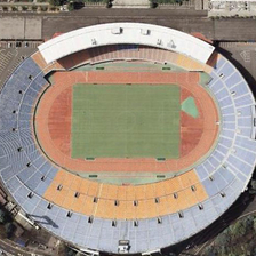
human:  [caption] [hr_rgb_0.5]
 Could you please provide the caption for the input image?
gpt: There are many colors in the gym.

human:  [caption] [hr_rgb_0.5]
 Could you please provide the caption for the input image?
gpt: the color of the gym a lot.

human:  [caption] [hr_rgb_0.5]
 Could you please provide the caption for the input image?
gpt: There are many colors in the stadium.

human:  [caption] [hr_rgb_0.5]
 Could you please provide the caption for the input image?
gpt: There are many colors of JIM.

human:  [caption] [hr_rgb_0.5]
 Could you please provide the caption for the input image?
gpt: The color of the gym often.